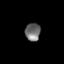
Tissue: prostate
Cell type: T cells
Senescence score: 0.3605
Nuclear area (px): 264
Mean DAPI intensity: 111.678